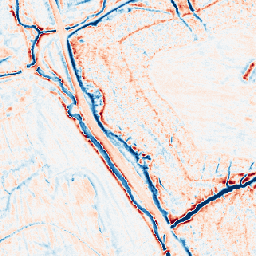
Category: edge_preserving
Decomposition family: anisotropic_diffusion
Decomposition parameters: iterations: 20
kappa: 30
gamma: 0.15
Upsampling method: area
Upsampling parameters: scale: 8
Upsampling scale: 8